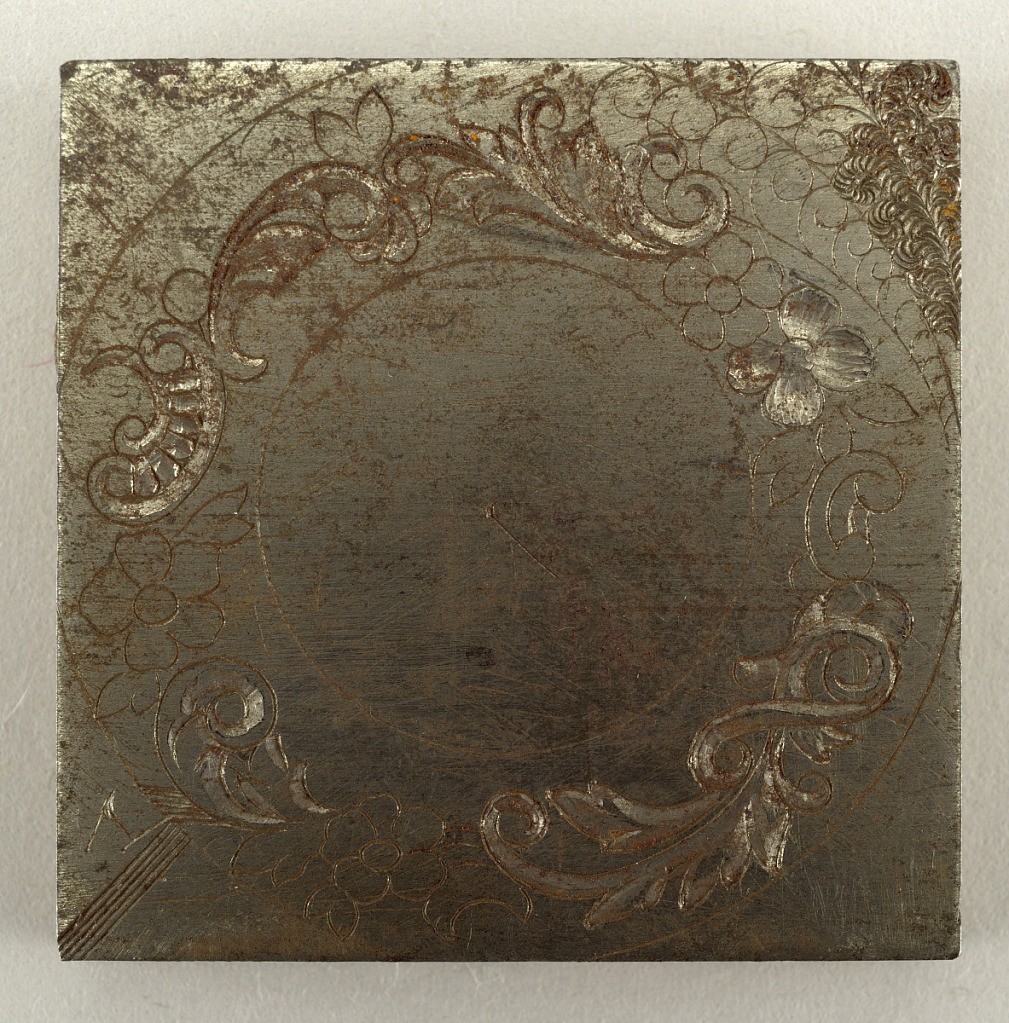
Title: Die
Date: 1883–1918
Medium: Engraved steel
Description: Obverse, engraved design for a watch-back of a scrolled and floriated band. Reverse, design for a watch-back of engraved scrolls and filled petal-forms.